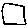
Label: square